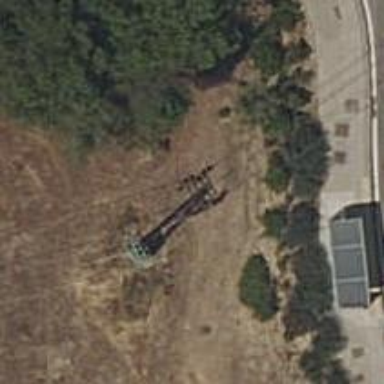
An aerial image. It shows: Power pole.